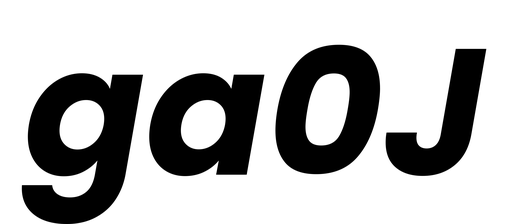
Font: Poppins-BoldItalic